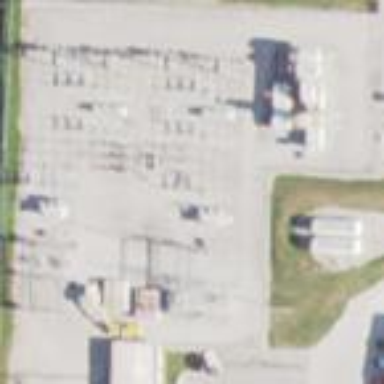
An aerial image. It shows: Power substation specializing in generation.